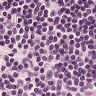
Metastatic tissue present: no